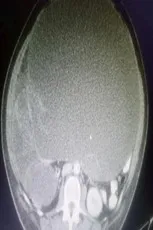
Abdominal and pelvis CT revealed a giant mass arising from the right adnexa.
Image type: radiology (ct)